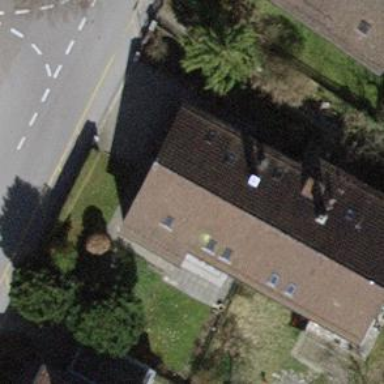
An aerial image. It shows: Building with tiled roof.